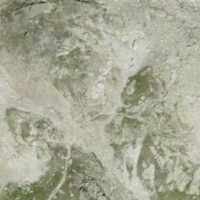
EUNIS habitat code: 48
Species observed at this site:
Jacobaea incana
Geum montanum